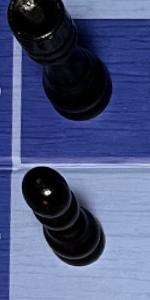
Label: Pawn_Black